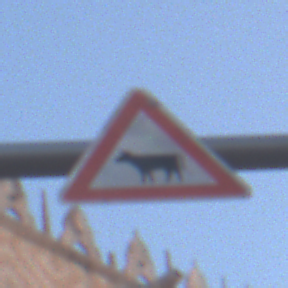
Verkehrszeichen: ViehtriebRechts
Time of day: SunriseSunset
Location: Outdoor (Urban)
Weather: Clear
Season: NotSpecified
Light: Natural